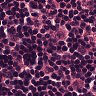
Metastatic tissue present: no